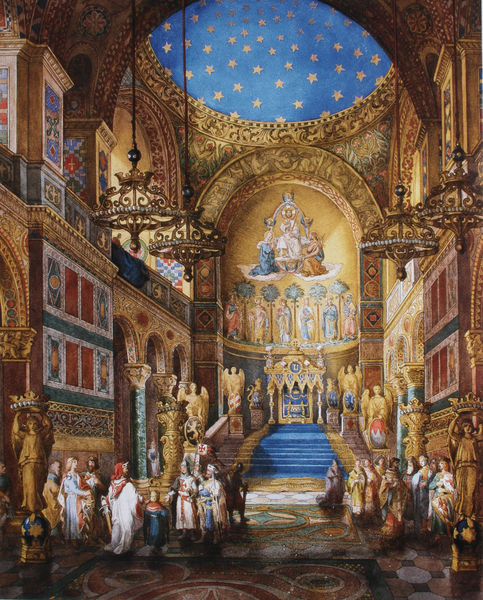
Titel: Vorentwurf zu einem Thronsaal in Neuschwanstein nach dem Vorbild der Münchner Allerheiligenhofkirche
Künstler: Eduard Ille
Schlagwörter: blau, flügel, gemälde, gruppe, himmel, mann, frauen, gelb, menschen, bunt, frau, lampe, lampen, marmor, männer, raum, säulen, weiss, rot, hochformat, malerei, teppich, versammlung, wand, barock, herr, innenraum, kirche, boden, gold, reich, decke, gewänder, krone, engel, bilder, bogen, venedig, farbe, empore, saal, rundbogen, kuppel, treppe, treppen, könig, thron, wandgemälde, kerzen, kronleuchter, leuchter, lüster, aufgang, stufe, stufen, bögen, wände, nische, wasserfarben, gewölbe, orient, religion, palast, sterne, sternenhimmel, fliesen, mosaik, entwurf, pracht, ritter, altar, arkaden, kathedrale, wappen, prister, skulpturen, plastiken, statuen, christus, jesus, dekce, apsis, kirchenraum, messe, priester, chor, geistliche, prozession, tempel, sammlung, löwe, heilige, maria, israel, szenen, sakral, petersdom, luster, versammelt, byzanz, thronsaal, dekoriert, kreuzritter, orthodox, mosaiken, bühnendekoration, orthodoxe kirche, mosaik+fussboden, sternenkuppel, eruen